Question: I'm writing an application in which I need to click a menu item from another application's tray icon's menu. Here's a screenshot for a better understanding, because I'm bad at explaining stuff.

So I need to click one of those menu items, for example "Quit".
I know that I should use WinApi in order to do that. However, as far as I know, the message 'WM_NOTIFY' is responsible for notifying the top window about the menu item click. And as the MSDN site says, 'For Windows 2000 and later systems, the WM_NOTIFY message cannot be sent between processes'. The PC I want to run my application is running Windows XP, so I can not send this message to the window. Is there any other way to click the menu item?
Thanks in advance.
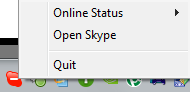
Answer: Your solution would most likely be application specific. What an application with tray icon menu is typically doing is registering an icon and providing its own window handle 'HWND' for notifications, where Windows shell would forward mouse events. Once the icon is clicked, the window receives a forwarded even and uses <URL> API to display the menu, and - with certain luck - requesting that selected menu item identifier is posted back to some window, perhaps the same window, as 'WM_COMMAND' message/notification.
So, what you basically need is to spy over your application of interest what messages are generated within its process or thread when you click the menu. <URL> posted to some window as a result of tray icon context menu item selection, all you need in your controlling application is to locate this window, that is find its 'HWND' by name, process name whatsoever, and then post a 'WM_COMMAND' message to it.
This is not guaranteed to work because we are making certain assumptions as for how the menu is implemented on the application side, however it makes sense to research along the mentioned strategy.
UPD. My Asus EEE PC netbook came with Asus utility to switch monitor resolution through system tray icon and menu. And default resolution was not good for me. <URL> to this utility to automate resolution change.